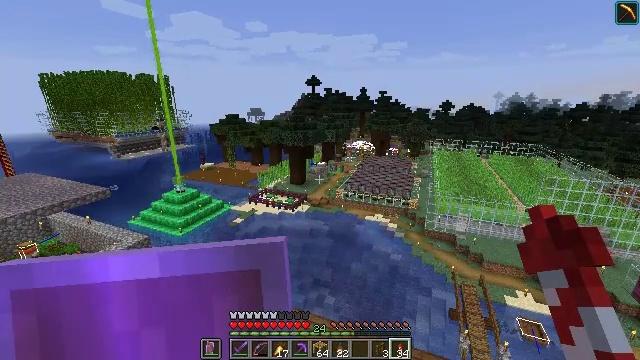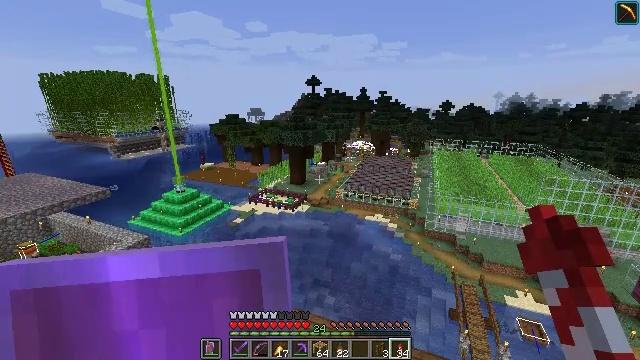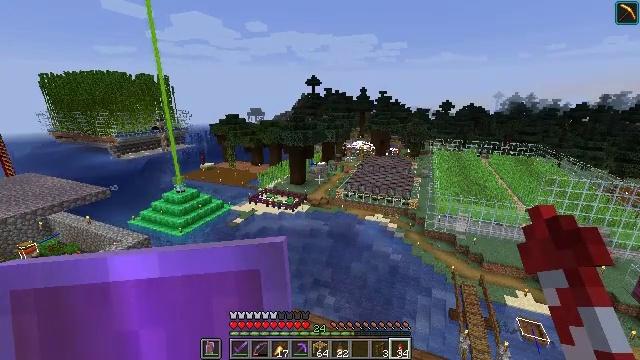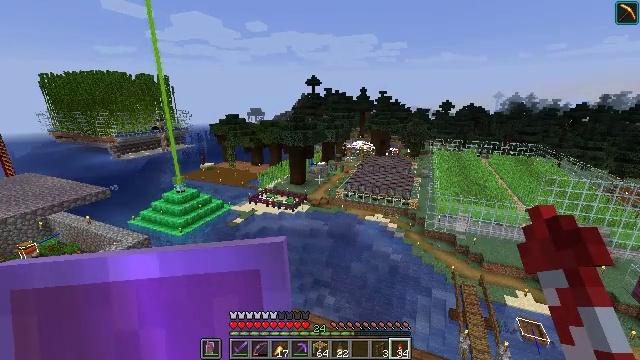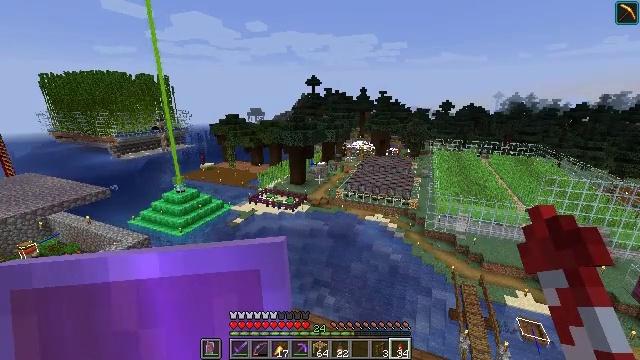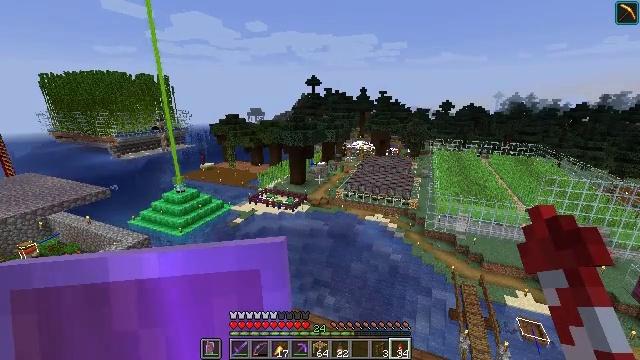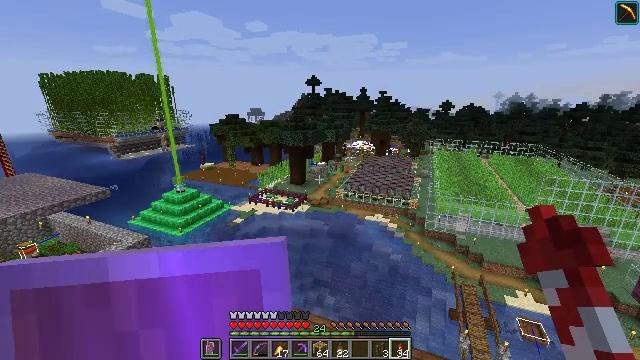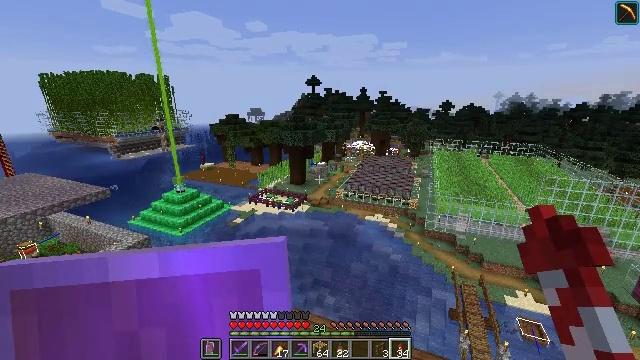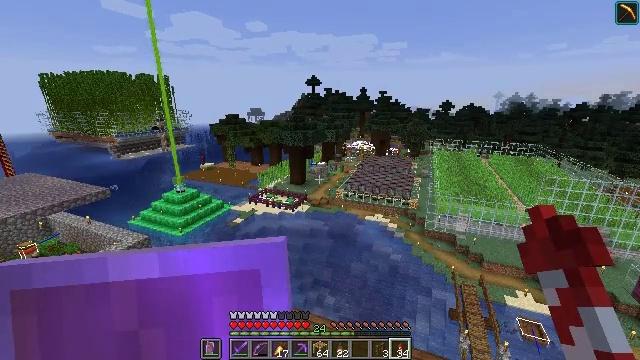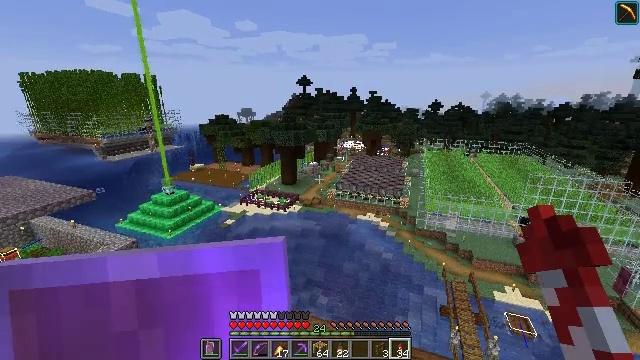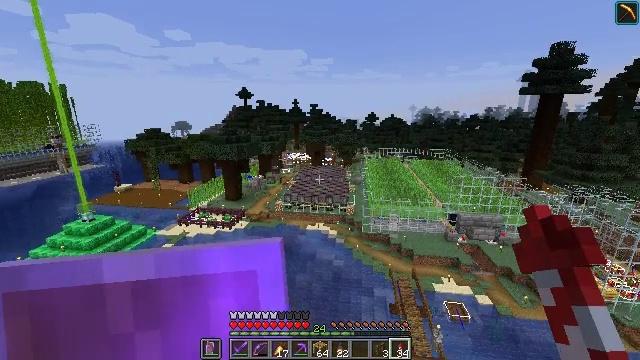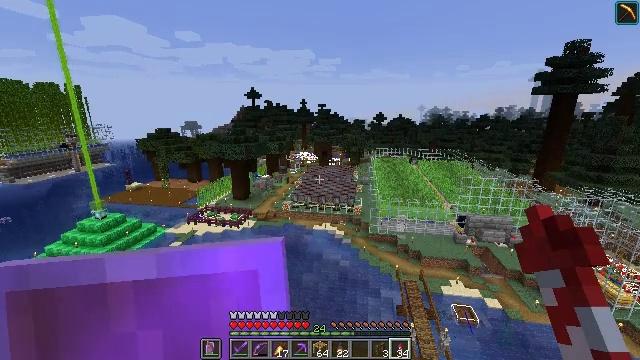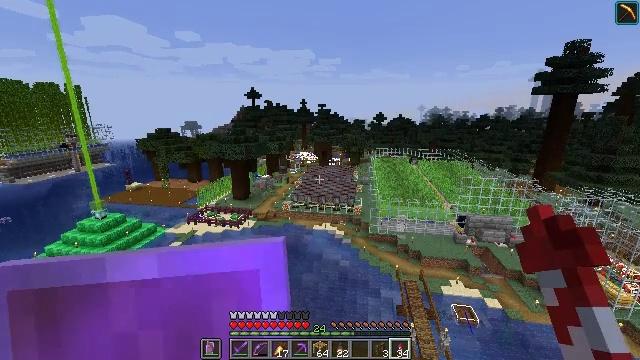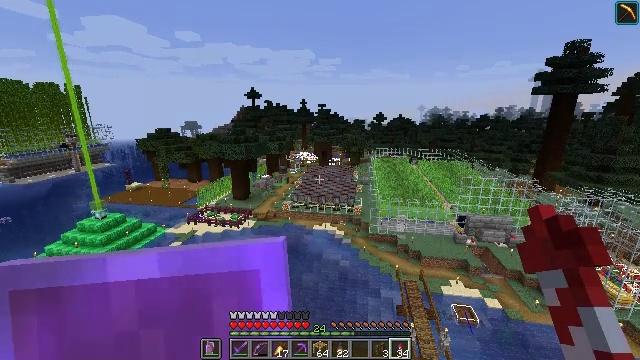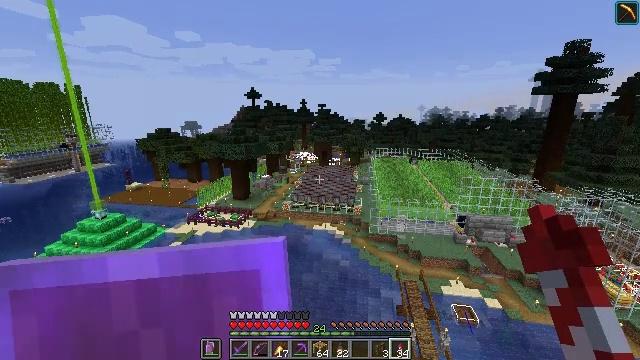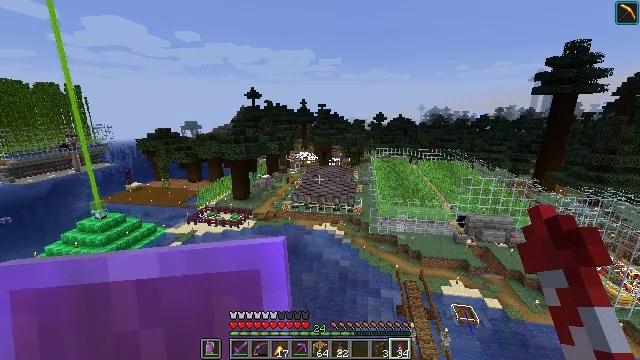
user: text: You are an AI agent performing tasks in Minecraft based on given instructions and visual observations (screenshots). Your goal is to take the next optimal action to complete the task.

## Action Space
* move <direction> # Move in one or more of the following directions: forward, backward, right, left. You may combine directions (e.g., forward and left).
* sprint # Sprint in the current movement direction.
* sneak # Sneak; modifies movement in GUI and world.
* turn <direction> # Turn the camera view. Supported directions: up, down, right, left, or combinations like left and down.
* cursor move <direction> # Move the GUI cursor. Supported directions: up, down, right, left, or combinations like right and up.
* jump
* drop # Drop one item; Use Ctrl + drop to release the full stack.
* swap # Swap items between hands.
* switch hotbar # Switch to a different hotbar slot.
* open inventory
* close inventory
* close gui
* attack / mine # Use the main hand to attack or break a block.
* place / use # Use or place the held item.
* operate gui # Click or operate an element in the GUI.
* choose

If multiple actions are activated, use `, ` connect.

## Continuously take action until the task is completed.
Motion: motion action
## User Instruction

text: Craft a brown carpet.
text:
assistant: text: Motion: no_op
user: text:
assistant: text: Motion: no_op
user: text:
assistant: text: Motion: no_op
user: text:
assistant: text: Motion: no_op
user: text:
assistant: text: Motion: no_op
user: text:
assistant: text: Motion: no_op
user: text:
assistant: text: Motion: no_op
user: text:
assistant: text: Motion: no_op
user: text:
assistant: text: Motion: turn right
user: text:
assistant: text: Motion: turn right and up
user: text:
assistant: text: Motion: turn left
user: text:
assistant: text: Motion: no_op
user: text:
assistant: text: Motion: no_op
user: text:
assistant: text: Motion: no_op
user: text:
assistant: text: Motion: no_op
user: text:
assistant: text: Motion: no_op
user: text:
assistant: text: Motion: no_op
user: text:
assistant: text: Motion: no_op
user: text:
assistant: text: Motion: no_op
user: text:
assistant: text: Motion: turn left and up
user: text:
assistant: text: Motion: turn left and up
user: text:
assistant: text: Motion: turn left and down
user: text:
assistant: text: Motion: turn left and down
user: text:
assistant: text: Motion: turn left
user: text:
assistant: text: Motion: no_op
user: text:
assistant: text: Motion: no_op
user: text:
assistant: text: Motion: no_op
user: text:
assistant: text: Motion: no_op
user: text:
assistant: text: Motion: no_op
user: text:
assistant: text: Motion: no_op